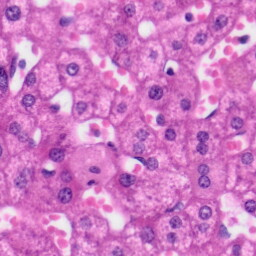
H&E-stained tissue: Liver